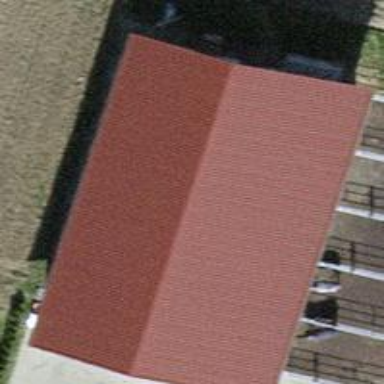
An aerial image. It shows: Stable building.